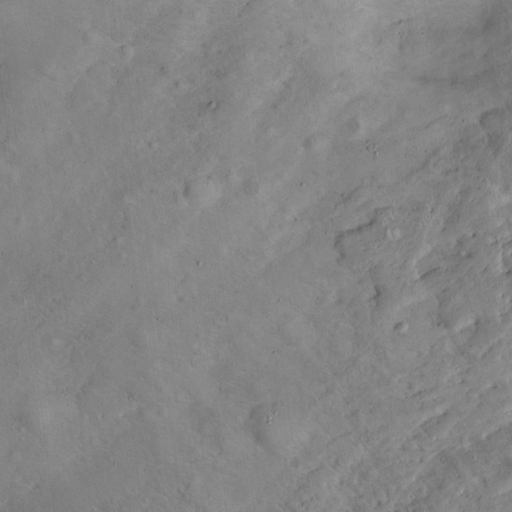
Objects detected: cone